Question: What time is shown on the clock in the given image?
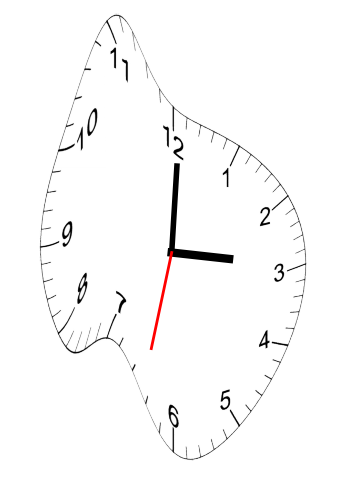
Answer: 03:00:32